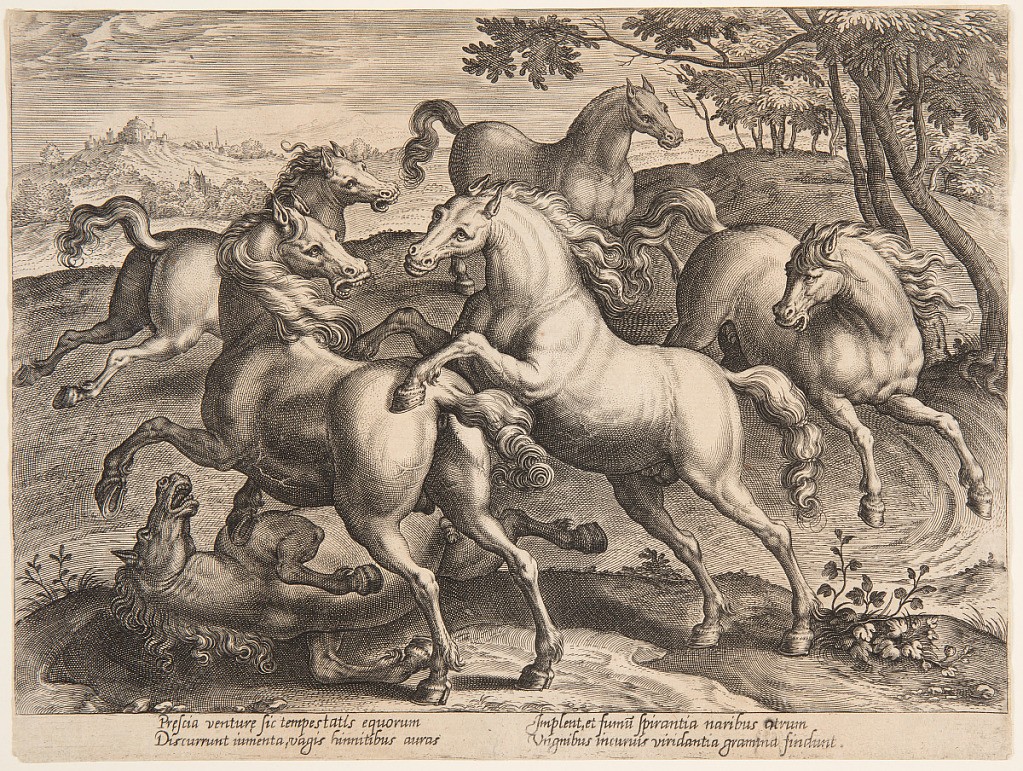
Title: Fighting Horses, from the fourth set of "Equile Joannis Austriaci"
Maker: Jan van der Straet, called Stradanus, Flemish, 1523–1605
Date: ca. 1575
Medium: Engraving on paper
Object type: Print
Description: Two horses fight with each other; a third one lies on the ground. Three are running. Bottom margin, similar -92: "Prescia venturae sic tempestatis equorum," etc.